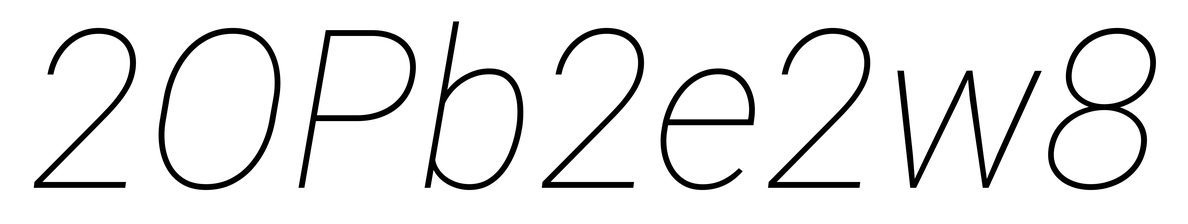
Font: Roboto-Italic_Thin_Italic